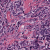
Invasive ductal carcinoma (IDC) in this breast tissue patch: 1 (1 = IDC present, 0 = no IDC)